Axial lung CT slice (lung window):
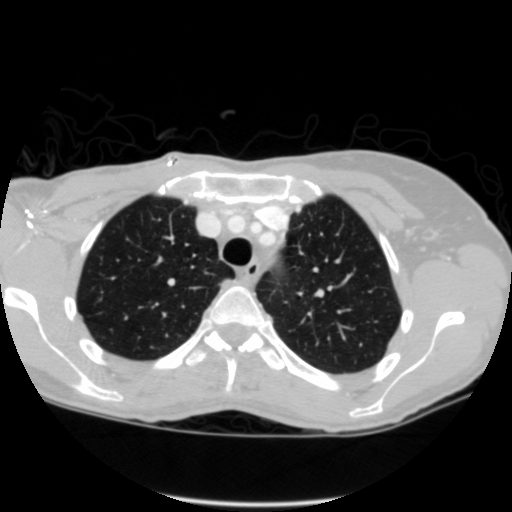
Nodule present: no